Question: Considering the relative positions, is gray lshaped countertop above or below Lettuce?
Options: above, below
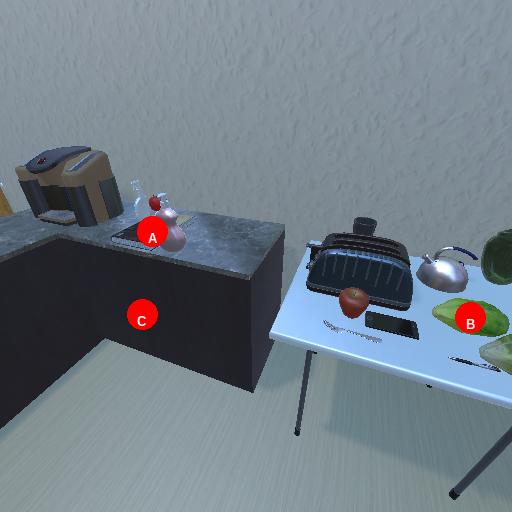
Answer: above